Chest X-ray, PA view. Patient: 33 years old, sex M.
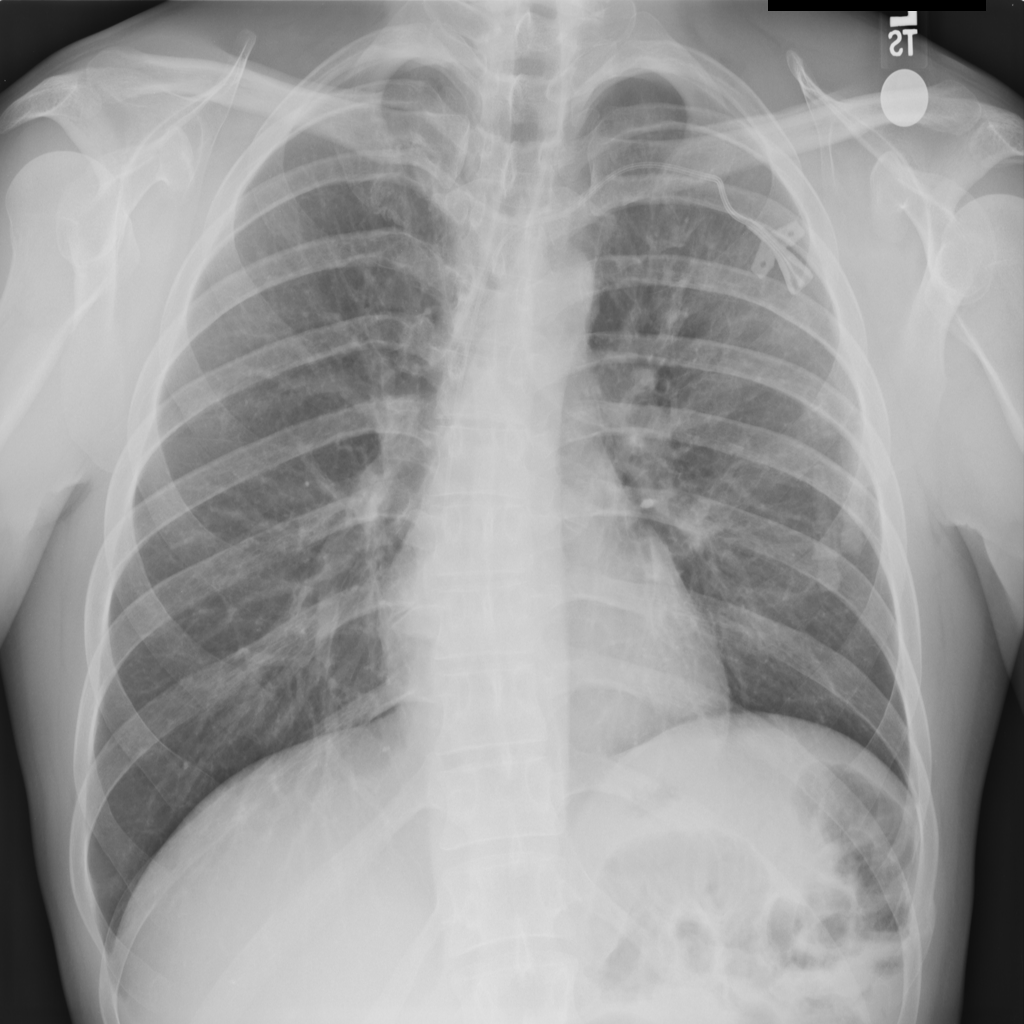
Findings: No Finding